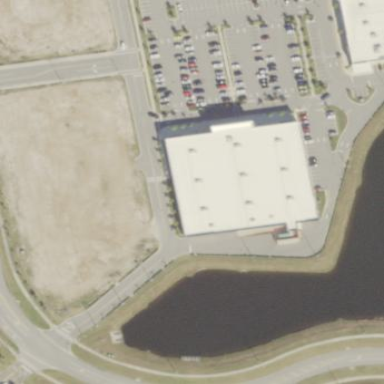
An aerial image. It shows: Building.